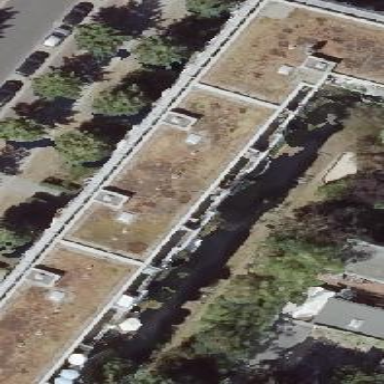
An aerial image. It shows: Apartment building with flat roof.